Question: I'm trying to include some PHP script in with a HTML file, while I have found the command that achieves this, there seems to be an error in the way that I've layed out my code. I feel like I've missed a parentheses or something.
Here is a section of my HTML:
'''
<title>Web Workers :: Home</title>
</head>
<body>
<?php
echo "<h1>Test</h1>";
include_once("htmlstatic.php");
?>
<nav id="navlist">
<ul>
<li class="links"> <a href="index.html">Home</a> </li>
<li class="links"> <a href="topic1.html">Web Workers</a> </li>
<li class="links"> <a href="register.html">Register</a> </li>
<li class="links"> <a href="quiz.html">Quiz</a> </li>
<li class="links"> <a href="results.html">Results</a> </li>
<li class="links"> <a href="about.html">About</a> </li>
<li class="links"> <a href="enhancements.html">Enhancements</a> </li>
</ul>
</nav>
<hr class="whitehr"/>
</body>
</html>
'''
And here is my PHP:
'''
<?php
echo "<h1>Web Workers</h1>";
echo "<hr class='whitehr'/>";
echo "<p>test</p>";
?>
'''
Here is the output

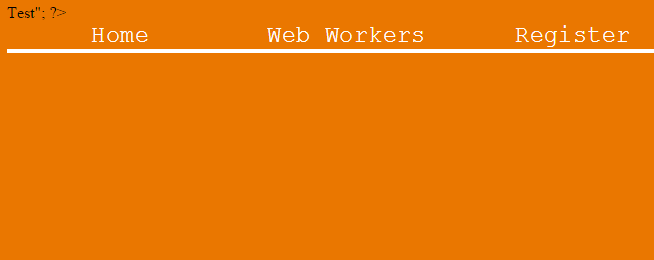
Answer: Your file has '.html' extension that's why server cannot interpret the code starts with '<?php'
either tell server to interpret '.html' as '.php' or use '.php' file extension
for method first try below in '.htaccess' file
'''
RemoveHandler .html .htm
AddType application/x-httpd-php .php .htm .html
'''